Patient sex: M
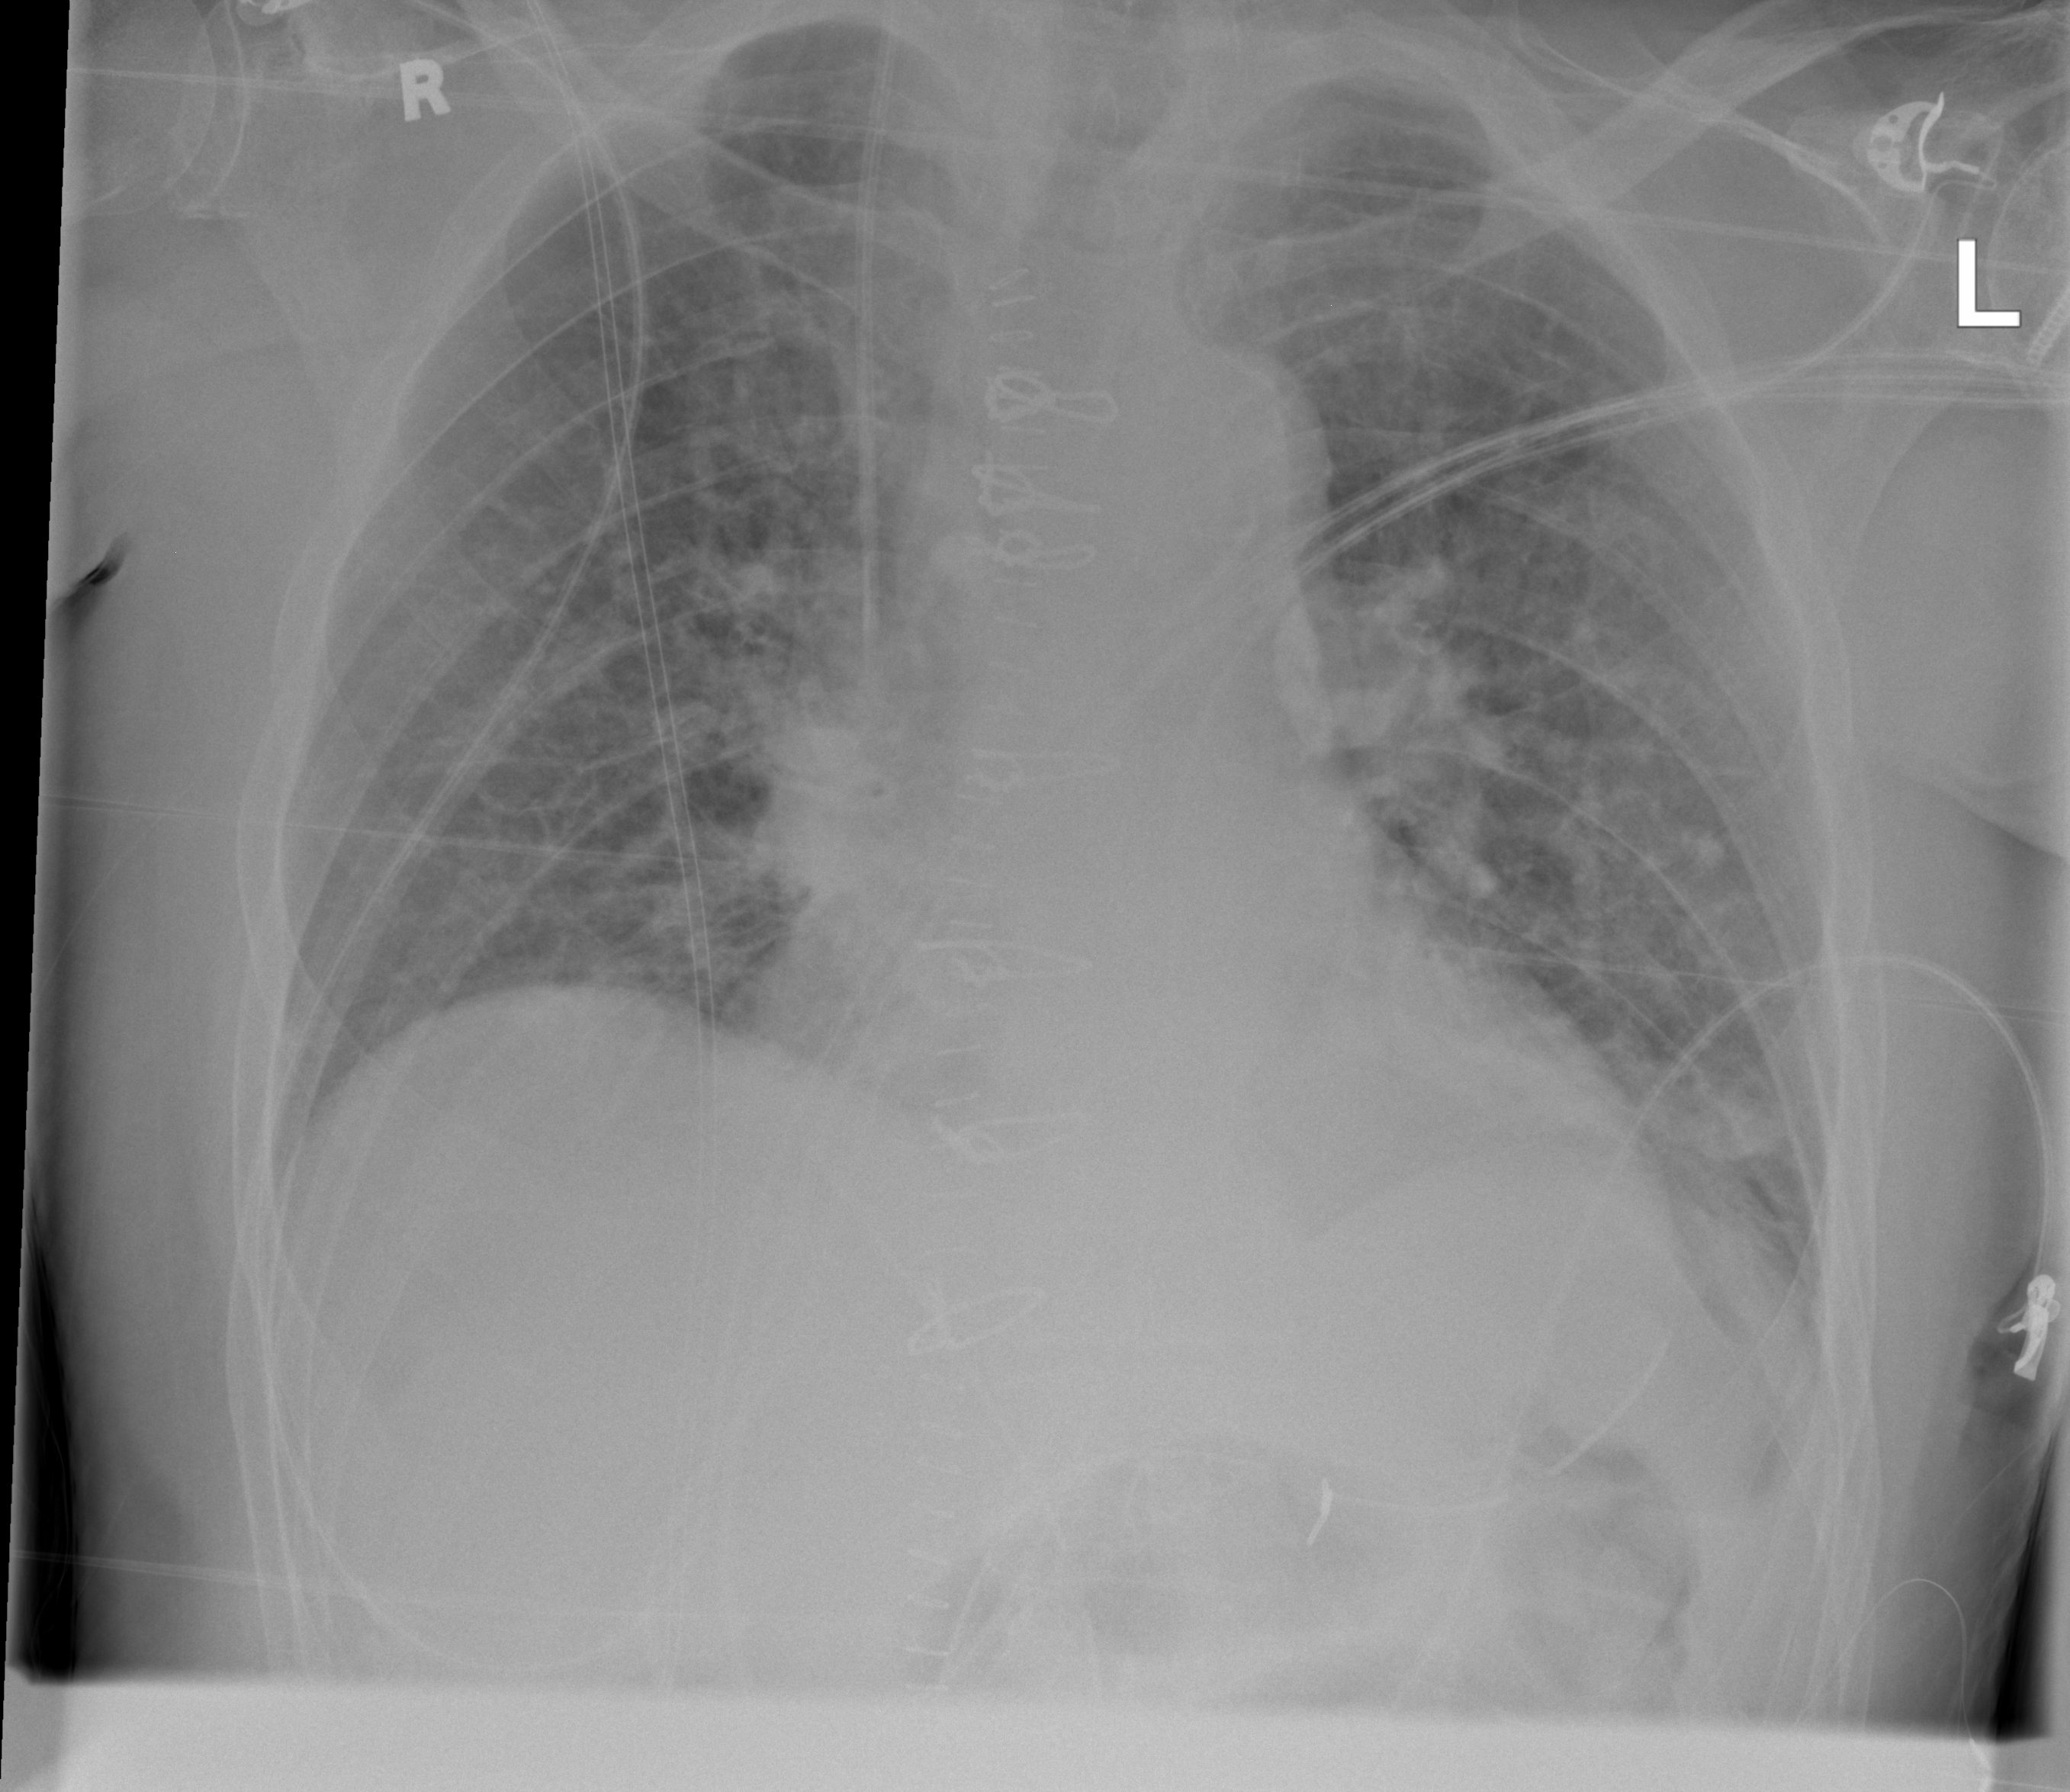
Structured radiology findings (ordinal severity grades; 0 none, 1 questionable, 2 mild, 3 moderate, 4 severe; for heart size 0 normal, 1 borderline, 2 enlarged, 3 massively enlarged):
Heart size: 2
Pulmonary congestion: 3
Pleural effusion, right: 0
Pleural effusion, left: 0
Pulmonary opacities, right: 0
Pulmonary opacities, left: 3
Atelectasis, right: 2
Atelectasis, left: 2